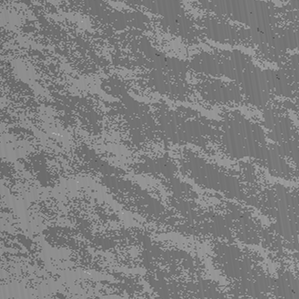
Label: frost